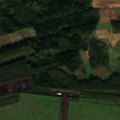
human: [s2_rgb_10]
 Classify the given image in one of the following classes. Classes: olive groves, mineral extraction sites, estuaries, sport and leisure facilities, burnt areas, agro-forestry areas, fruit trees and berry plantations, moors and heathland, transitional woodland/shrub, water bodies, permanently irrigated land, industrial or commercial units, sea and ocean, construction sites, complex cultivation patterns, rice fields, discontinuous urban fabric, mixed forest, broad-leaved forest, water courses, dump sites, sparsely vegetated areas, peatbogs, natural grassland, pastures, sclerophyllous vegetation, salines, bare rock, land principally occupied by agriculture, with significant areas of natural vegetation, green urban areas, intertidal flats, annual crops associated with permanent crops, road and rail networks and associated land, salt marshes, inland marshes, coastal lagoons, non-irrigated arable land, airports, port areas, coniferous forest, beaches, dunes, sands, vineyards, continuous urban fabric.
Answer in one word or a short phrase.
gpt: non-irrigated arable land, land principally occupied by agriculture, with significant areas of natural vegetation, coniferous forest, mixed forest